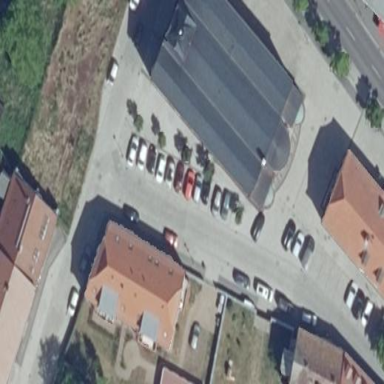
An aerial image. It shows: Parking available on the street side with cobblestone surface.